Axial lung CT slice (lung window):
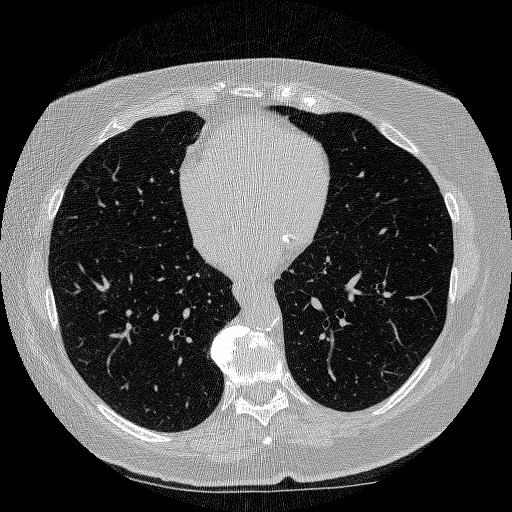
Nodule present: no